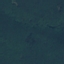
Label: Forest